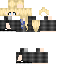
A female human skin with medium skin, wearing blonde long hair dressed in a blue suit and black pants, featuring a closed mouth.